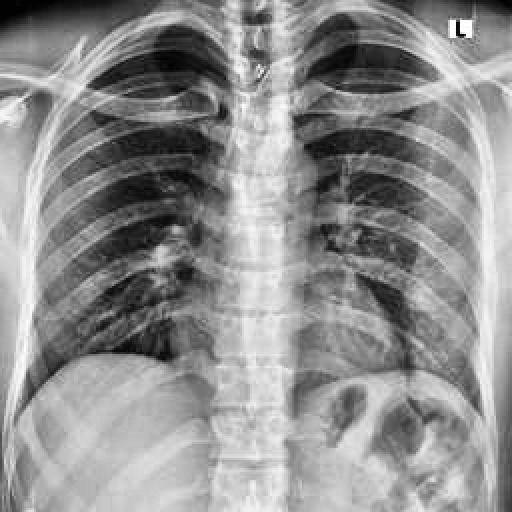
Finding: NORMAL